Interaction volume radius: 5 \u00c5
Interaction volume height: 15 \u00c5
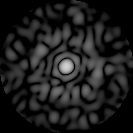
Disorder parameter: 0.8184